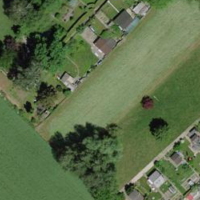
EUNIS habitat code: 52
Species observed at this site:
Cornus sanguinea